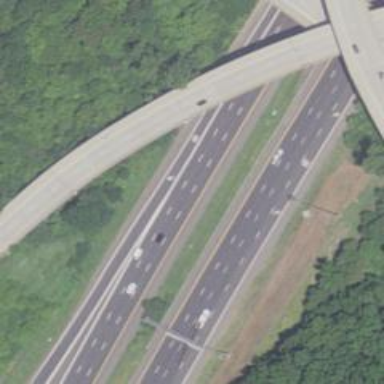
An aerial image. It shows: Motorway junction.